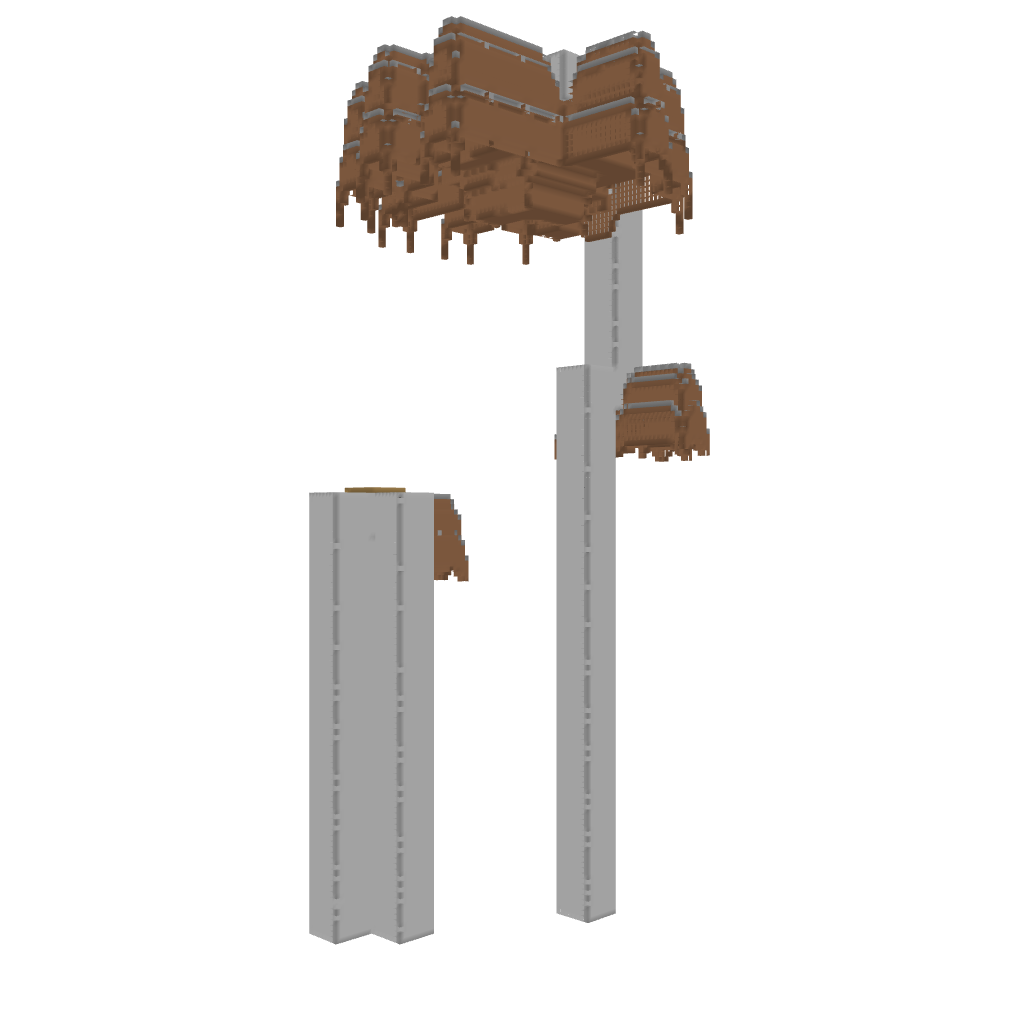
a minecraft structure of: Giant Floating Island